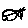
Label: cat